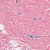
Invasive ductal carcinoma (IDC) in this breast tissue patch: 0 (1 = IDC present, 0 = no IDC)